Question: I currently have a substantial data set and have created a scatterplot which looks into the relationship between territory perimeter and path complexity (tortuosity), using the code:
'''
plot(Tortuosity~Perimeter, data=TR, xlab="Territory perimeter (m)", ylab="Path tortuosity",pch=19,cex.lab=0.85,cex.axis=0.85,cex=0.85)
'''
The 'TR' dataframe consists of the following information, where Prm. represents perimeter and T. represents Tortuosity
'''
Prm. T.
198.58 0.45
198.58 0.63
198.58 0.24
198.58 0.32
198.58 0.6
198.58 0.49
134.62 0.3
134.62 0.39
134.62 0.12
134.62 0.09
134.62 0.25
134.62 0.45
134.62 0.44
134.62 0.84
128.07 1.99
144.32 0.72
144.32 1.01
144.32 1.09
144.32 1.15
189.96 0.55
189.96 0.76
189.96 0.78
113.74 0.67
113.74 0.73
113.74 0.69
113.74 0.61
134.15 0.39
134.15 0.26
134.15 1.37
156.11 1.1
156.11 0.67
156.11 0.98
88.41 1.09
88.41 0.87
88.41 0.47
88.41 0.8
88.41 0.52
86.71 1.47
94.4 0.92
94.4 1.23
94.4 0.96
94.4 0.56
94.4 0.82
87.53 1.22
10.85
93.22 1.67
90.13 1.26
90.13 0.67
198.58 1.46
198.58 0.99
198.58 0.68
198.58 0.53
134.62 0.12
134.62 0.32
134.62 0.73
134.62 1.18
144.32 1.03
189.96 0.86
189.96 0.43
189.96 0.42
113.74 0.9
113.74 0.7
134.15 0.97
156.11 0.85
156.11 0.45
156.11 0.84
156.11 0.8
88.41 0.81
88.41 1.74
88.41 0.98
88.41 0.75
86.71 1.1
94.4 0.69
94.4 0.63
94.4 0.67
94.4 0.59
94.4 0.82
87.53 0.64
87.53 0.7
10.85 2.73
10.85
10.85 2.73
10.85 0.85
10.85 1.01
93.22 1.67
90.13 0.89
90.13 0.74
90.13 0.59
90.13 0.58
90.13 1.14
90.13 0.93
154.33 0.97
154.33 0.53
154.33 0.62
'''
However I want to add standard error 'whiskers' to each point (see below for the graph).

Is there a way of doing this automatically, similar to the 'lineplot.CI()' function for interactive effect graphs? Apologies for the length of information but I am not sure what will be exactly of use..
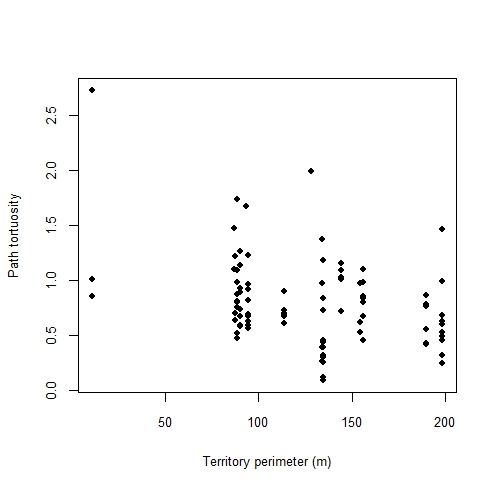
Answer: Here's how I would do it using 'ggplot2' but I have to say that the plot is not very readable with the error bars included. Anyway, the manual effort is not high to produce the bars.
'''
library(ggplot2)
library(dplyr)
TR %>%
group_by(Prm.) %>%
mutate(sd = sd(T.)) %>%
ggplot(., aes(x = Prm., y = T.)) +
geom_point() +
geom_errorbar(aes(ymin = T. - sd, ymax = T. + sd), width = 2)
'''